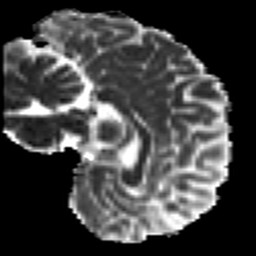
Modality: MD
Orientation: sagittal
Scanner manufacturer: siemens
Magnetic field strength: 3 T
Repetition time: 7.8 s
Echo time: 0.09 s